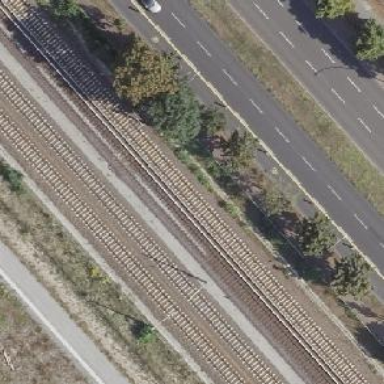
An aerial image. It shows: Railway signal.